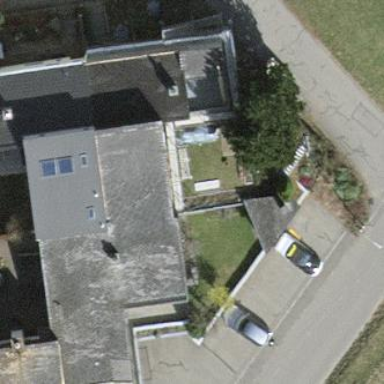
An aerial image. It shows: Terrace building.